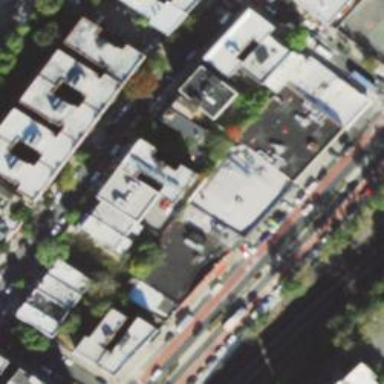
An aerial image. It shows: Sidewalk.